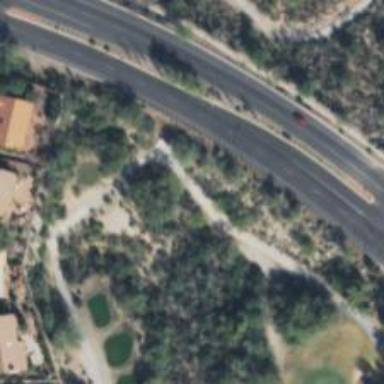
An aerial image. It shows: Service road used as golf cart path.